Question: So there's probably a simple answer to this, but I can't seem to get my CSS inset box shadow to work correctly on a table cell. I have the following CSS rules:
'''
table {
border: 1px solid #aaa;
}
table th, td {
width: 76px;
height: 50px;
vertical-align: middle;
text-align: center;
}
tr {
border: 1px solid #aaa;
}
td.color {
-moz-box-shadow:inset 0 0 10px 0 #222;
-webkit-box-shadow:inset 0 0 10px 0 #222;
box-shadow:inset 0 0 10px 0 #222;
border: 1px solid #000;
}
td.red { ... }
td.green { ... }
'''
So I'm trying to add classes '.color' and '.red', '.green', etc. to certain cells with the inset shadow to have them look indented in the table row. For some reason, the inset shadow is mis-aligned by 1px.
I posted an image of the problem here:

Resulting in the bottom and right edges having 1px of background showing through.
Any ideas? Thanks!
-Nate
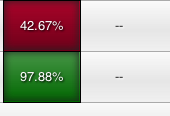
Answer: Works if you add 'display: block;' to 'td.color'
'''
td.color {
-moz-box-shadow:inset 0 0 10px 0 #222;
-webkit-box-shadow:inset 0 0 10px 0 #222;
box-shadow:inset 0 0 10px 0 #222;
border: 1px solid #000;
display: block;
}
'''
<URL>